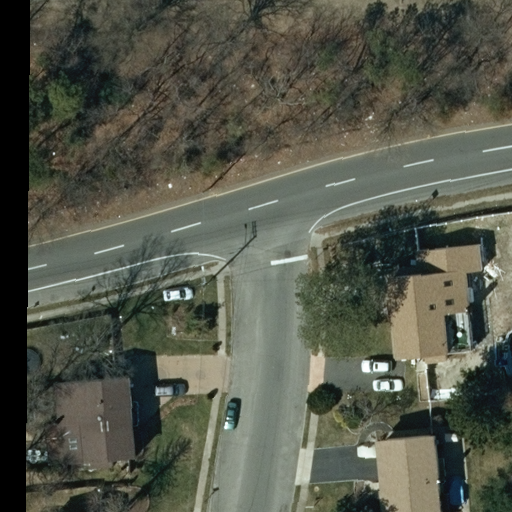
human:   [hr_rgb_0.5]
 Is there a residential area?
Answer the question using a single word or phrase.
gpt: yes

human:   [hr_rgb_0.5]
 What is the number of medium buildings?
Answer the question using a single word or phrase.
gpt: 3

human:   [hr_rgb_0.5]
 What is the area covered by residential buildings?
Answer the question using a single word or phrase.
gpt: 841m2

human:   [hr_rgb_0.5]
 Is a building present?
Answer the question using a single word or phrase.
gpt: yes

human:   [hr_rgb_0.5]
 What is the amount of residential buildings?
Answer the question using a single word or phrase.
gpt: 4

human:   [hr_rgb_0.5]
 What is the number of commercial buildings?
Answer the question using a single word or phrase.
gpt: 0

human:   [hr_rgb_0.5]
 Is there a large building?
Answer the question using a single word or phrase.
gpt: no

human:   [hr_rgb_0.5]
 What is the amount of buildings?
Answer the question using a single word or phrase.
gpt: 4

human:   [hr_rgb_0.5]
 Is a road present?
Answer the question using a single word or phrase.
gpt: yes

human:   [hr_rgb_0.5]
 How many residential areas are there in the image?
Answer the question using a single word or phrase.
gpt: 1

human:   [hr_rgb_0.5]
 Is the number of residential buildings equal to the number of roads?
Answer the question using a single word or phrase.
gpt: no

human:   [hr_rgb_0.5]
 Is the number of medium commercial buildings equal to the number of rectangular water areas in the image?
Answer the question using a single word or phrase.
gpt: yes

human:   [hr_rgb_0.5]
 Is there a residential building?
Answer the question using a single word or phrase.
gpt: yes

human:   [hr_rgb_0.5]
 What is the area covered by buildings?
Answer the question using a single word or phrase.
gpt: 841m2

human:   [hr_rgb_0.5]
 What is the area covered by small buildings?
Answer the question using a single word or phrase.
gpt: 7m2

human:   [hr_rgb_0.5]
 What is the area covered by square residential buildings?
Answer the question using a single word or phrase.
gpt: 0m2

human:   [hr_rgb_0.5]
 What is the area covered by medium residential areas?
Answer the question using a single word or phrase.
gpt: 0m2

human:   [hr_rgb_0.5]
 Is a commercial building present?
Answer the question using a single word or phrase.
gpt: no

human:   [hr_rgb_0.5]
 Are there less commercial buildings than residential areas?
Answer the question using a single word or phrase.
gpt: yes

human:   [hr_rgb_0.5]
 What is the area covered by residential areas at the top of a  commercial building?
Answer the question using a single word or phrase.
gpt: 0m2

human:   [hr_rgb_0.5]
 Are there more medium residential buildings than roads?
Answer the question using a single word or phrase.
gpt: yes

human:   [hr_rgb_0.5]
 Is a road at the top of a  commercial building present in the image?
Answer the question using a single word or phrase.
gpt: no

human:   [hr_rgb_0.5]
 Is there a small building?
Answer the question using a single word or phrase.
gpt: yes

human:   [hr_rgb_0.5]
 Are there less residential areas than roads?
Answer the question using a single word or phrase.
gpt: yes

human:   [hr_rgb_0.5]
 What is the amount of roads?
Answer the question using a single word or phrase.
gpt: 2

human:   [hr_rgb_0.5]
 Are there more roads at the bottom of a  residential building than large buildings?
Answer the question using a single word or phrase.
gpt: no

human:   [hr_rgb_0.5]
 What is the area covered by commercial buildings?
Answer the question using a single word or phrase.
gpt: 0m2

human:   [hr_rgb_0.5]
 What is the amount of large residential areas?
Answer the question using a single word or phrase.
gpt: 1

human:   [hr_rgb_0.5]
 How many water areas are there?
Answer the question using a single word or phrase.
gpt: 0

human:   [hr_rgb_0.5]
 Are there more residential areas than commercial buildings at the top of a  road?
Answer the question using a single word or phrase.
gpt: yes

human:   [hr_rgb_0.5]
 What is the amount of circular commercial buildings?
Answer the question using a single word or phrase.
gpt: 0

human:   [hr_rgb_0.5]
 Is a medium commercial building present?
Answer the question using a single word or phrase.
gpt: no

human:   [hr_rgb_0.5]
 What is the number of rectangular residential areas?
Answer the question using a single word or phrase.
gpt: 1

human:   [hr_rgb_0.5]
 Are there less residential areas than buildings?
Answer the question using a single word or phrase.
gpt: yes

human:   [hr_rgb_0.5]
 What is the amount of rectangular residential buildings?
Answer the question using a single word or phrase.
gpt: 2

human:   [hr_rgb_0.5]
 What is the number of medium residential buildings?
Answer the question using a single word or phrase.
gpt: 3

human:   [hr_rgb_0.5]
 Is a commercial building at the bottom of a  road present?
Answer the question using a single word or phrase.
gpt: no

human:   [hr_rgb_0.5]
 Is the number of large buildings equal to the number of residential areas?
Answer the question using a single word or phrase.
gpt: no

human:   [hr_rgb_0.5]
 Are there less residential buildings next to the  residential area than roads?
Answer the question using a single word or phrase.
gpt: no

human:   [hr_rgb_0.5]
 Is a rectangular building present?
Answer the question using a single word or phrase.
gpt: yes

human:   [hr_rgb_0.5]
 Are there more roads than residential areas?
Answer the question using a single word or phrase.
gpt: yes

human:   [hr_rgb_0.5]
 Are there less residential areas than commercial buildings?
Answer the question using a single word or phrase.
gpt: no

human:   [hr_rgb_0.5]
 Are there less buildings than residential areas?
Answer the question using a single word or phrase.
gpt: no

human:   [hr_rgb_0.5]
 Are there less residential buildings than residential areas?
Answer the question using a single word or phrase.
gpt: no

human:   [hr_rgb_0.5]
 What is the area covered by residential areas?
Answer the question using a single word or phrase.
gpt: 10621m2

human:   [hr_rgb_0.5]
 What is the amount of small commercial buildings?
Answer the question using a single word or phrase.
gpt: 0

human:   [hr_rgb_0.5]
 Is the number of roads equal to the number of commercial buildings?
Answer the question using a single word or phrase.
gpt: no

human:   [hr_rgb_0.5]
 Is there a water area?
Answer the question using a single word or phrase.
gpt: no

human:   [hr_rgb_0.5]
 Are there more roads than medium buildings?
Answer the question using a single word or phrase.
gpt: no

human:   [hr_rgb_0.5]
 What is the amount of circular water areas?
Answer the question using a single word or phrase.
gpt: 0

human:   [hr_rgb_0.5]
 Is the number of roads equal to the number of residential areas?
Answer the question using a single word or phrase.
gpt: no

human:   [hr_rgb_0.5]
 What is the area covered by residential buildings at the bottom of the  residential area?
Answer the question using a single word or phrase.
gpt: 0m2

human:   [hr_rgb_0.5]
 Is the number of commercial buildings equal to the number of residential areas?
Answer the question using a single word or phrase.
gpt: no

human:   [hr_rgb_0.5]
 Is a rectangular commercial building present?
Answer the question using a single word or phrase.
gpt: no

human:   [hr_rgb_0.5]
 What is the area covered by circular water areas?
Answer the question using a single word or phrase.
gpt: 0m2

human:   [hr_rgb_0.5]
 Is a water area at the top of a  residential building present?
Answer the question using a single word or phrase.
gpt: no

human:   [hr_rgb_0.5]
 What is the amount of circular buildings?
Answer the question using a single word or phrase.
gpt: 0

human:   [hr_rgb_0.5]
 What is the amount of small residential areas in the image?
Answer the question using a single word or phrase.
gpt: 0

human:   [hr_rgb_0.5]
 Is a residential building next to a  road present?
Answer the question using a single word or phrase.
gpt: yes

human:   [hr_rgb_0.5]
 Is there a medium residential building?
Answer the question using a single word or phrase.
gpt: yes

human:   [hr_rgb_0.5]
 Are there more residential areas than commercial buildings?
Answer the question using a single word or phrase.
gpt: yes

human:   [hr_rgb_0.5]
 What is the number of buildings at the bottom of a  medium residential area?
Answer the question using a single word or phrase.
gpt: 0

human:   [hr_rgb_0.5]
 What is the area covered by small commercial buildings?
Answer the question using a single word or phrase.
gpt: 0m2

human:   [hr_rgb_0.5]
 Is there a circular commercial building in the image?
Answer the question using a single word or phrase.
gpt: no